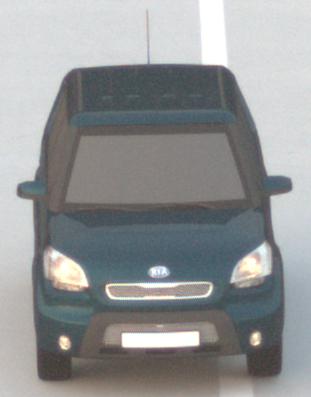
Make: KIA
Model: Soul 1.6
Detailed model: Soul (AM)
Model produced from: 2009/02
Model produced until: 2009/11
Doors: 5
Color: blue
Road condition: dry road
Daytime: dawn
Contrast: low contrast